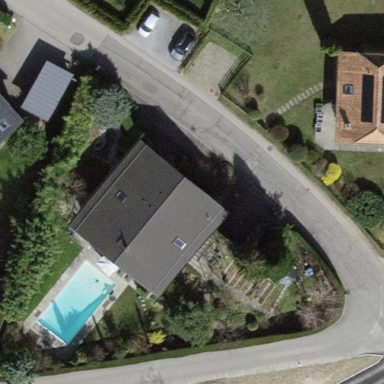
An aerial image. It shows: Detached building.